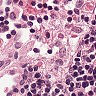
Metastatic tissue present: no